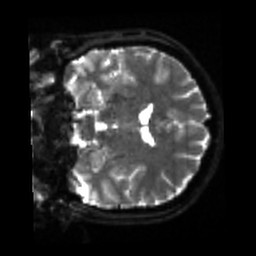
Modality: sbref
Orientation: coronal
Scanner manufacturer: siemens
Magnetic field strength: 3 T
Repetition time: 4 s
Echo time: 0.0594 s